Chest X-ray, PA view. Patient: 55 years old, sex M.
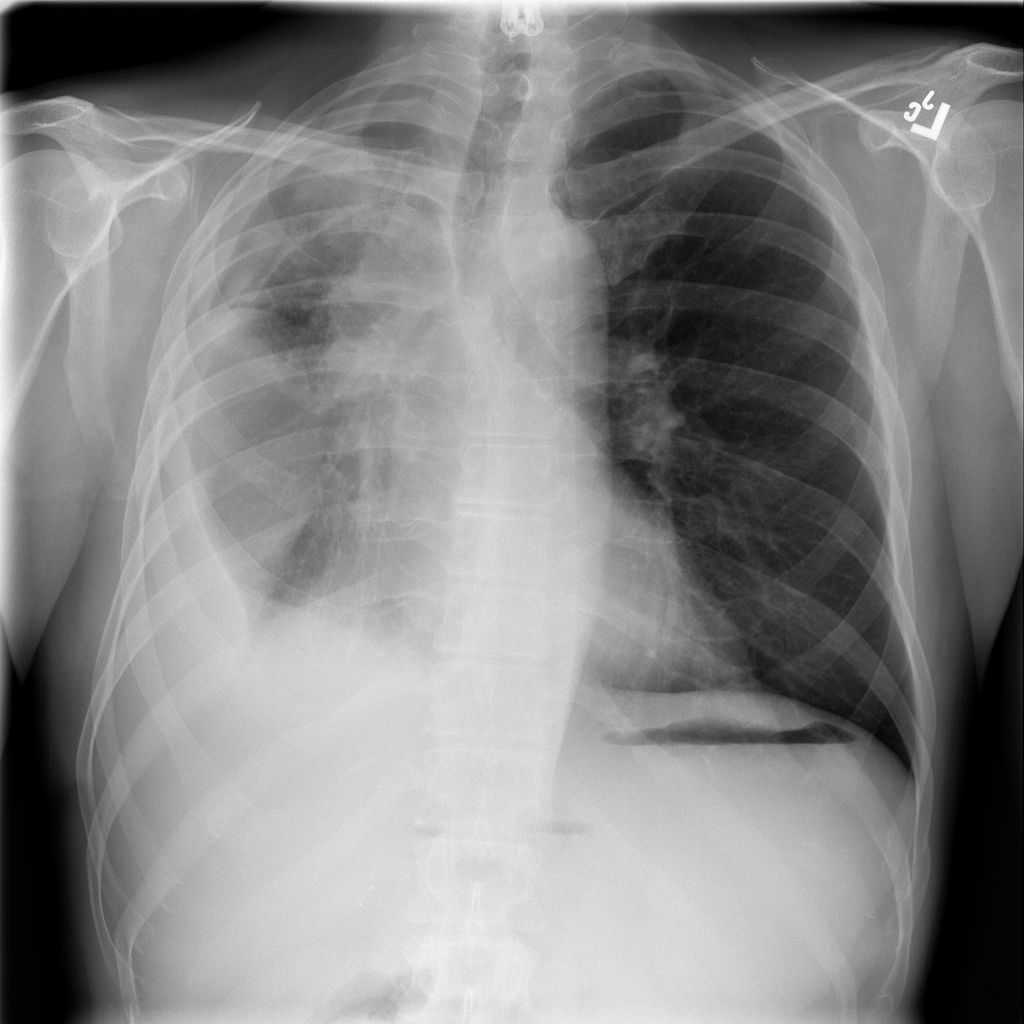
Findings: No Finding